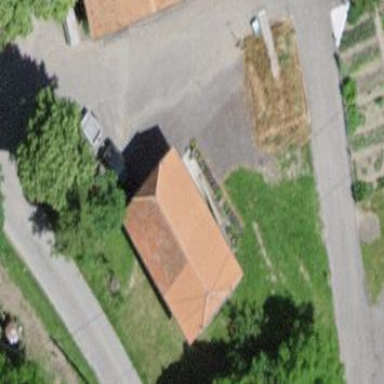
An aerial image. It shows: Barn.